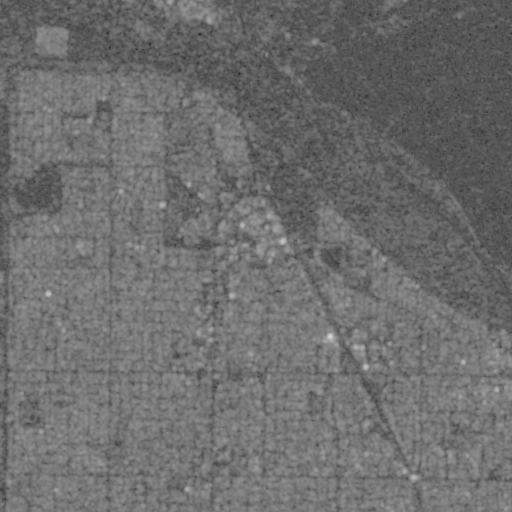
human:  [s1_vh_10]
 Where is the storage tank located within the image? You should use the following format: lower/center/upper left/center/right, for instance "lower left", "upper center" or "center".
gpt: The storage tank is located in the upper right of the image.
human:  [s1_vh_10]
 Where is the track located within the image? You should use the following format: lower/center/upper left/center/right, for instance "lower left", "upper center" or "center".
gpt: The track is located in the center left of the image.
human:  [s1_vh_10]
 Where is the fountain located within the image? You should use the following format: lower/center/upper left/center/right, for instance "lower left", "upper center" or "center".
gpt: The fountain is located in the center of the image.
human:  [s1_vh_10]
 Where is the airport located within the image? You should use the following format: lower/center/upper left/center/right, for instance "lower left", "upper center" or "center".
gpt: There is no airport in the image.

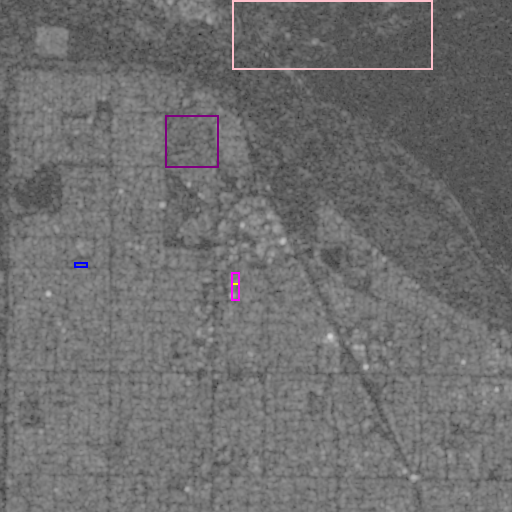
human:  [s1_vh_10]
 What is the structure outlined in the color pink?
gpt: The structure outlined in pink is a crop field.
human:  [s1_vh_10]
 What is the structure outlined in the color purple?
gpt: The structure outlined in purple is a park.
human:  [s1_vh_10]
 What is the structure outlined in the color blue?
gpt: The structure outlined in blue is a track.
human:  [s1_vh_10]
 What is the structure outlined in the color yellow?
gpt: The structure outlined in yellow is a building.
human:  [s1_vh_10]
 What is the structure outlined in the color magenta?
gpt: The structure outlined in magenta is a building.
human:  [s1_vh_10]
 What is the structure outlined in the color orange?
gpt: There is no orange outline.